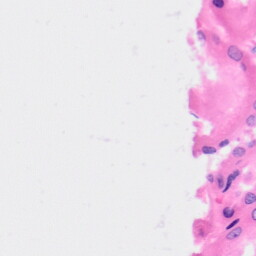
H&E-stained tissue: Kidney